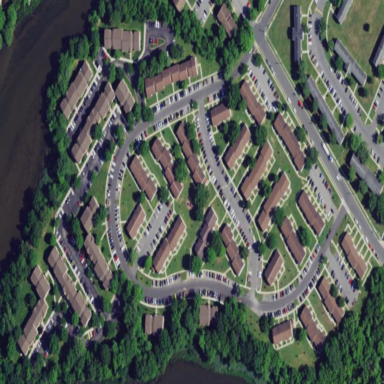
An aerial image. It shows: Residential area with apartments.